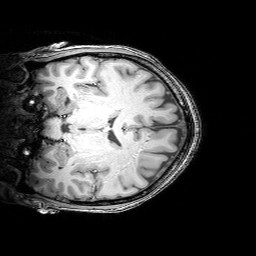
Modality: T1w
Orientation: coronal